Question: i am new to mysqli and am querying a table named movies and movie comments. I am trying to get a feed of movies which are ordered by which movie had the most recent comment. This is the code I am currently using:
'''
select movies.id, movies.movie_title, movies.movie_description, movies.movie_url, movies.movie_actors, movies.movie_thumbnail, movies.time_uploaded, movies.movie_categories from movie_comments left join movies on movie_comments.movies_id = movies.id where movie_status=1 ORDER BY movie_comments.time_posted DESC LIMIT 10;
'''
The problem I am having is that if a comment has two comments, it will get the same movie twice, as it has two registered comment counts illustrated by the image below:

As you can see, the first column, id, has duplicates (in this case, id 129). Any idea how I can modify the query to prevent duplicate results from coming up in the ID field? The table in the db that contains these duplicates are in the movie_comments, and the field is called movies_id.
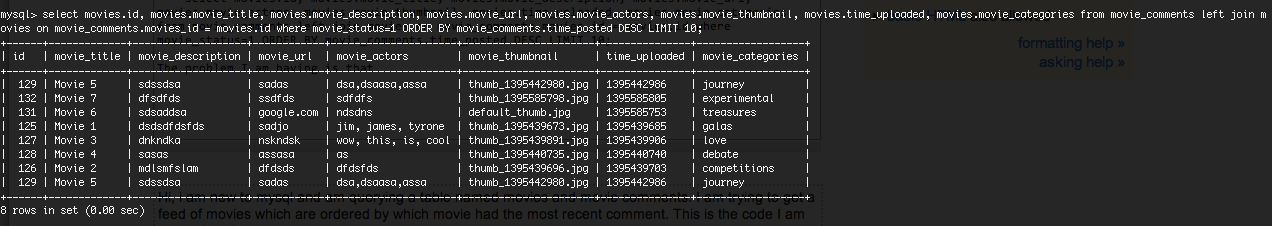
Answer: You're getting a row for each comment, as that is the table you're selecting from, instead, you could aggregate your results, so something like:
'''
SELECT m.id,
m.movie_title,
m.movie_description,
m.movie_url,
m.movie_actors,
m.movie_thumbnail,
m.time_uploaded,
m.movie_categories
FROM movie_comments mc
LEFT JOIN movies m
ON mc.movies_id = movies.id
WHERE movie_status=1
GROUP BY m.id,
m.movie_title,
m.movie_description,
m.movie_url,
m.movie_actors,
m.movie_thumbnail,
m.time_uploaded,
m.movie_categories
ORDER BY MAX(mc.time_posted) DESC
LIMIT 10;
'''